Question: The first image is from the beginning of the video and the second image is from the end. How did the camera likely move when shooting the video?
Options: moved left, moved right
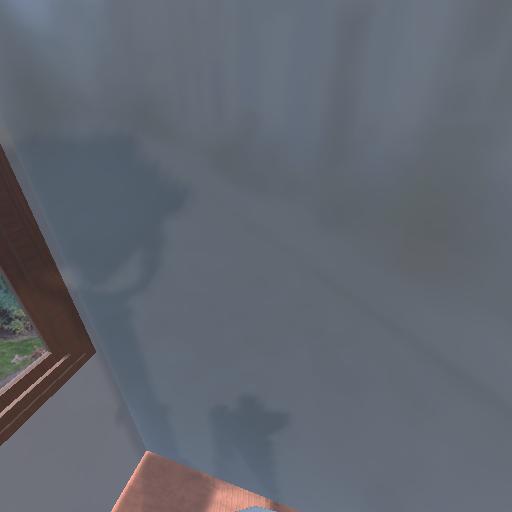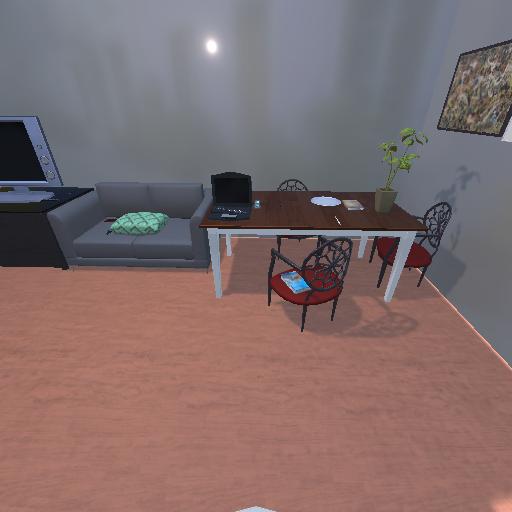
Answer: moved left